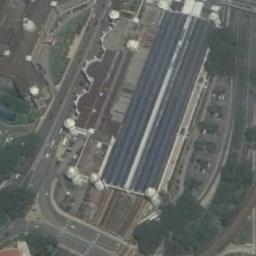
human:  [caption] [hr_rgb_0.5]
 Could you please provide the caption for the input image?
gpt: The railway station is next to some trees and grass .

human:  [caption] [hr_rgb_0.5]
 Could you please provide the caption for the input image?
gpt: There are many buildings of different shapes beside the designed railway station .

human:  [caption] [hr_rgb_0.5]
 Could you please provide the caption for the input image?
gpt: The railway station has some railways and a blue building and some roads are next to the railway station .

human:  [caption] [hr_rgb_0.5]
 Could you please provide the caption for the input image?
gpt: There is a railway station in the crowded city .

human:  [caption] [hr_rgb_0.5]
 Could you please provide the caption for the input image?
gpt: There are some green trees beside the railway station with a black roof .